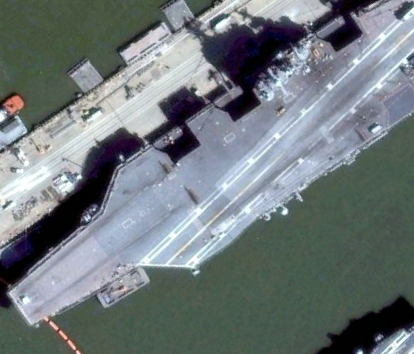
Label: aircraft_carrier